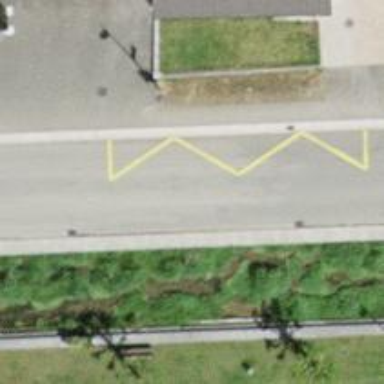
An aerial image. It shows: Public transport stop position.